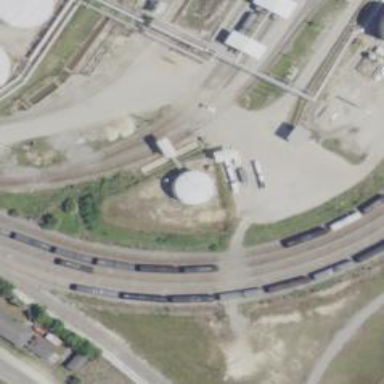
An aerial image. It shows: Rail spur service.